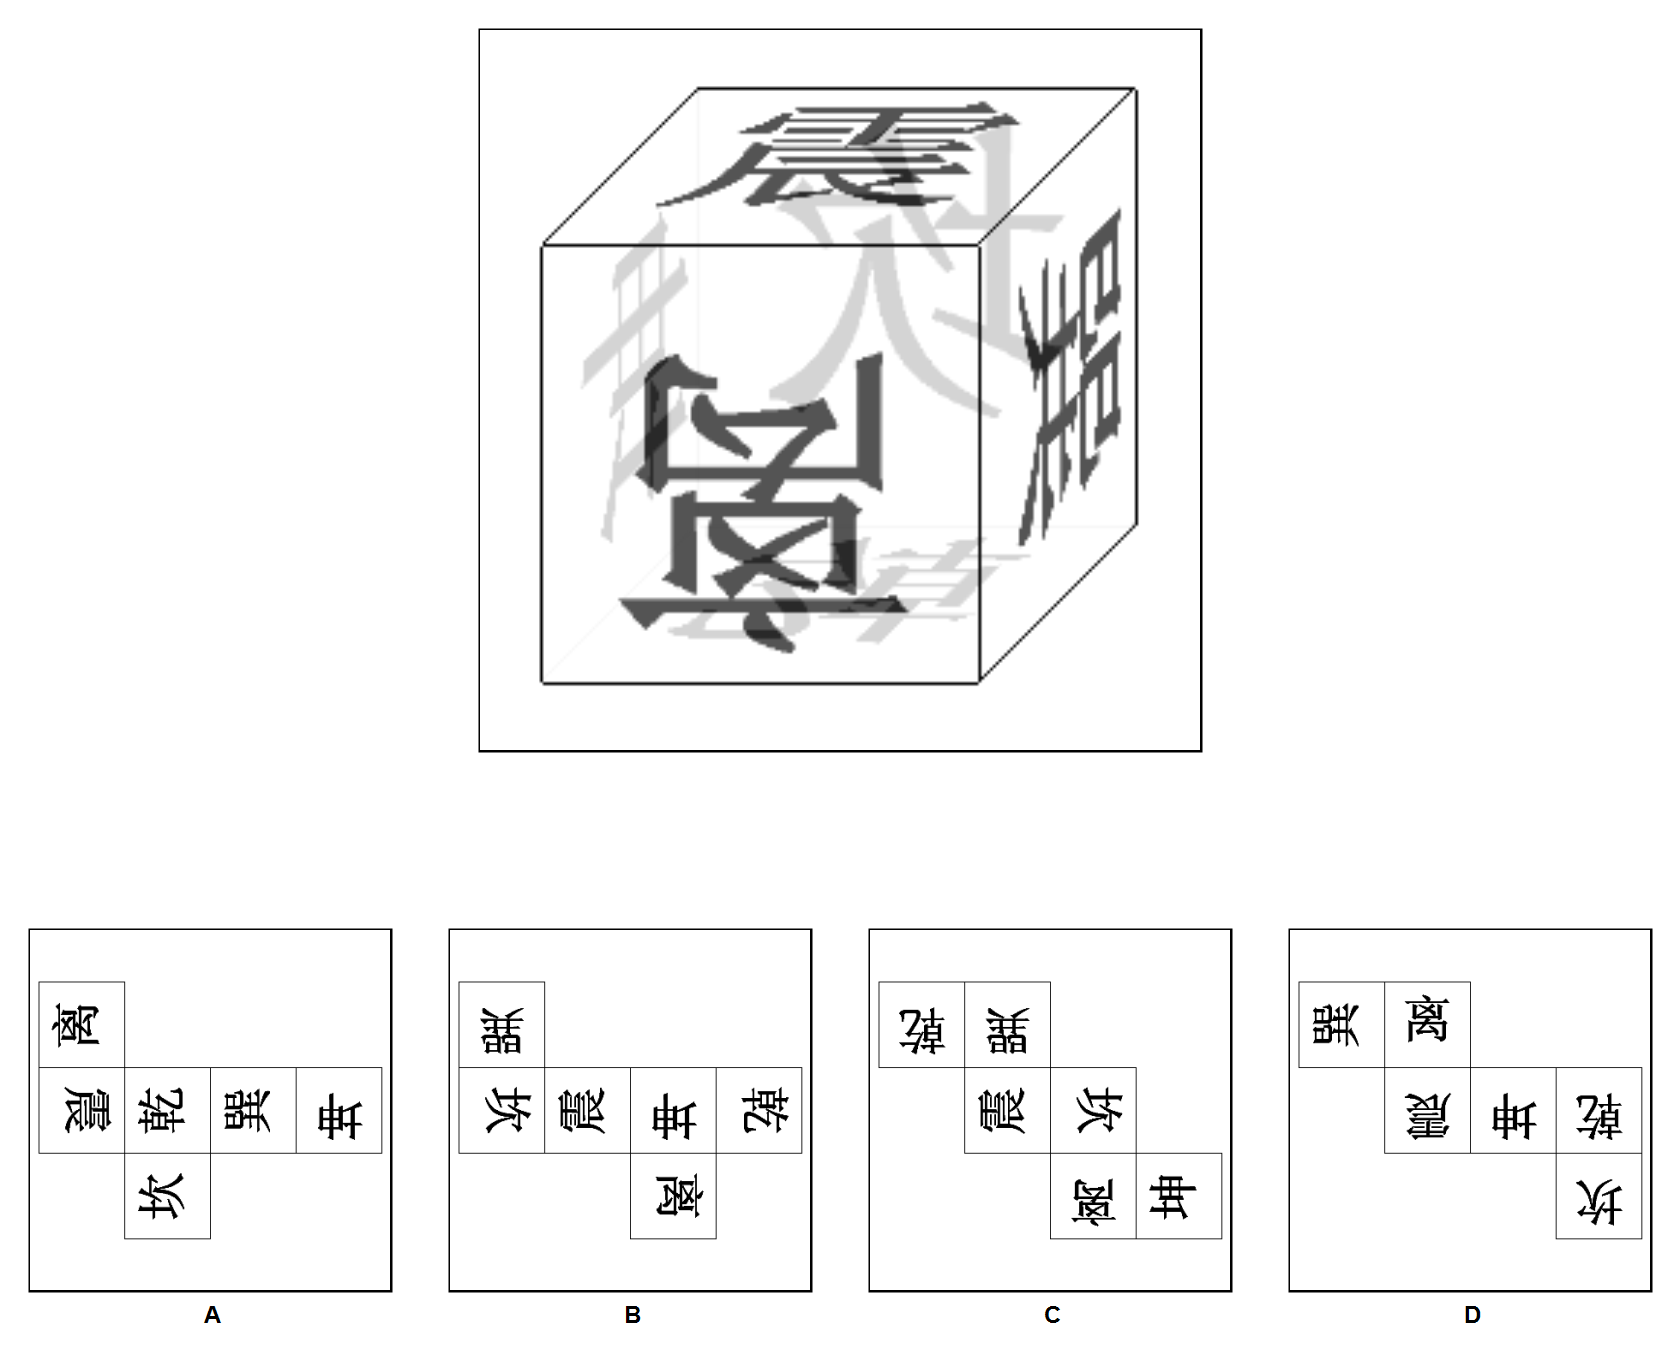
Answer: D